Question: I am sharing a photo to Instagram , some apps insert a tag via photo , how can I do this ?

'''
- (void)instagramWithImage:(UIView*)view openInView:(UIViewController*)viewCont
{
UIView* captureView = view;
/* Capture the screen shoot at native resolution */
UIGraphicsBeginImageContextWithOptions(captureView.bounds.size, NO, 0.0);
[captureView.layer renderInContext:UIGraphicsGetCurrentContext()];
UIImage * screenshot = UIGraphicsGetImageFromCurrentImageContext();
UIGraphicsEndImageContext();
/* Render the screen shot at custom resolution */
CGRect cropRect = CGRectMake(0 ,0 ,1024 ,1024);
UIGraphicsBeginImageContextWithOptions(cropRect.size, NO, 1.0f);
[screenshot drawInRect:cropRect];
UIImage * customScreenShot = UIGraphicsGetImageFromCurrentImageContext();
UIGraphicsEndImageContext();
NSURL *url;
docFile.delegate = self;
//Save image to directory
NSArray *paths = NSSearchPathForDirectoriesInDomains(NSDocumentDirectory, NSUserDomainMask, YES);
NSString *documentsDirectory = [paths objectAtIndex:0];
NSString *savedImagePath = [documentsDirectory stringByAppendingPathComponent:@"savedImage.jpg"];
UIImage *image = customScreenShot;
NSData *imageData = UIImagePNGRepresentation([image imageByApplyingSharpen3x3]);
[imageData writeToFile:savedImagePath atomically:NO];
//load image
NSString *getImagePath = [documentsDirectory stringByAppendingPathComponent:@"savedImage.jpg"];
UIImage *tempImage = [UIImage imageWithContentsOfFile:getImagePath];
//Hook it with Instagram
NSString *jpgPath = [NSHomeDirectory() stringByAppendingPathComponent:@"Documents/Image.ig"];
[UIImageJPEGRepresentation(tempImage, 1.0) writeToFile:jpgPath atomically:YES];
url = [[NSURL alloc] initFileURLWithPath:jpgPath];
docFile = [UIDocumentInteractionController interactionControllerWithURL:url];
[docFile setUTI:@"com.instagram.photo"];
CGRect rect = viewCont.view.bounds;
[docFile presentOpenInMenuFromRect:rect inView:viewCont.view animated:YES];
}
'''
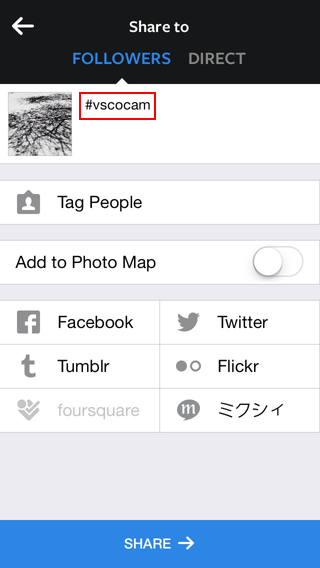
Answer: You can use the annotation property of the UIDocumentInteractionController to set the caption
'''
documentInteractionController.annotation = @{@"InstagramCaption" : @"yourCustomTag" };
'''
More infos: <URL>